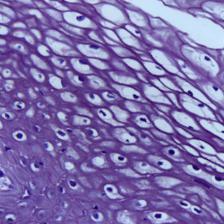
Diagnosis: Normal